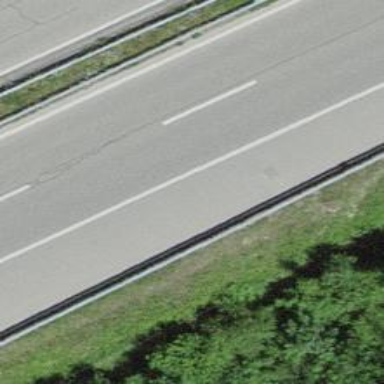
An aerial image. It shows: Guard rail as barrier.